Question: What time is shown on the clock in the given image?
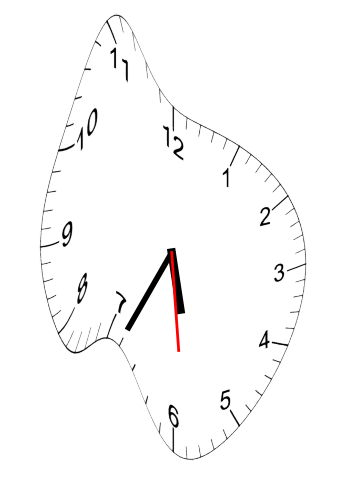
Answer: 05:34:29